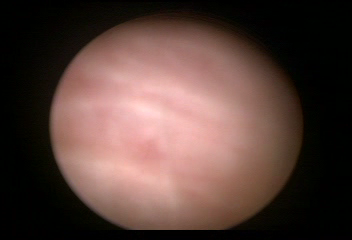
Modality: WLC
Class: Normal mucosa
Bladder cancer association: No